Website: lowes
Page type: payment
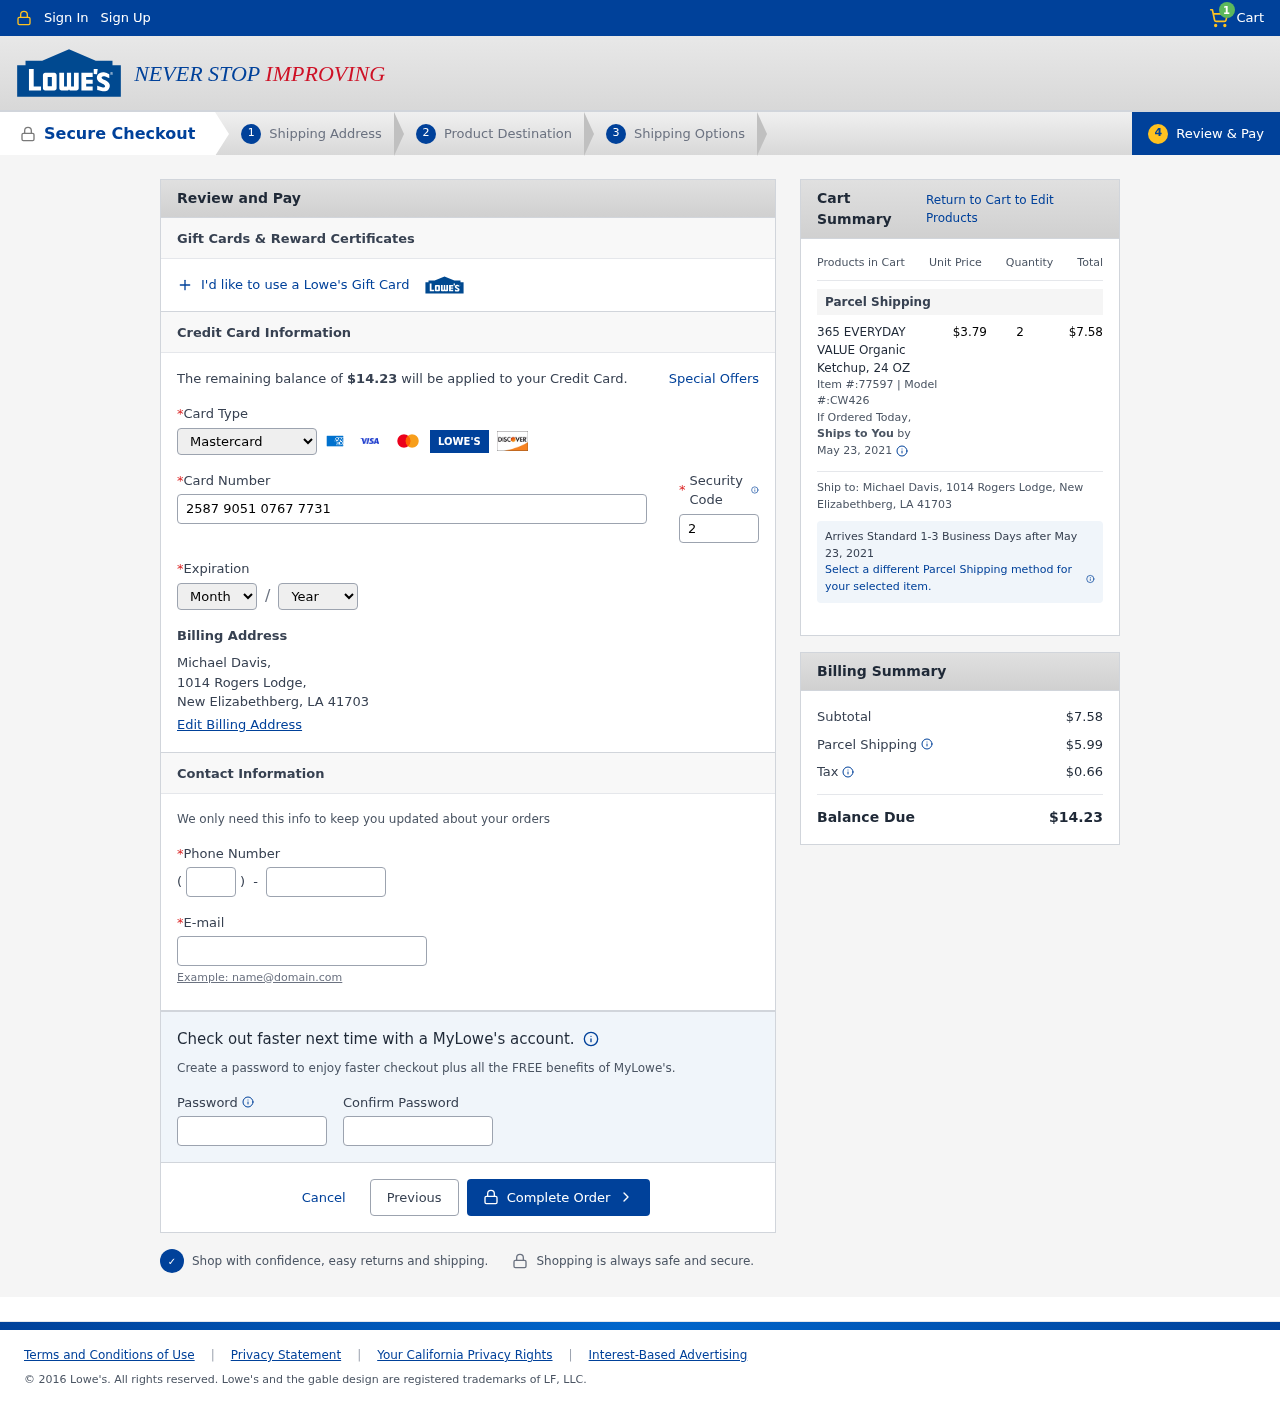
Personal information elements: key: PII_CARD_CVV
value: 204
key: PII_CARD_EXPIRY_MONTH
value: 06
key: PII_CARD_EXPIRY_YEAR
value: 27
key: PII_CARD_NUMBER
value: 2587 9051 0767 7731
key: PII_CARD_TYPE
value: Mastercard
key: PII_CITY_STATE_ZIP
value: New Elizabethberg, LA 41703
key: PII_EMAIL
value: michael.davis@gmail.com
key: PII_FULLNAME
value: Michael Davis,
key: PII_PHONE
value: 5139827659
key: PII_PHONE_AREA
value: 513
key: PII_STREET
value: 1014 Rogers Lodge,
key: PII_FULLNAME2
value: Michael Davis
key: PII_STREET2
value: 1014 Rogers Lodge
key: PII_CITY_STATE_ZIP2
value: New Elizabethberg, LA 41703
Product elements: key: PRODUCT1_NAME
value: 365 EVERYDAY VALUE Organic Ketchup, 24 OZ
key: PRODUCT1_PRICE
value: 3.79
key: PRODUCT1_QUANTITY
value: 2
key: PRODUCT1_ITEM
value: Item #:77597
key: PRODUCT1_MODEL
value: Model #:CW426
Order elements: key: ORDER_NUM_ITEMS
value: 1
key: ORDER_TOTAL
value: $14.23
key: ORDER_SHIPPING_DATE
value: May 23, 2021
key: ORDER_SUBTOTAL
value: $7.58
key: ORDER_SHIPPING_DATE2
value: May 23, 2021
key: ORDER_SHIPPING_COST
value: $5.99
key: ORDER_TAX
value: $0.66